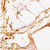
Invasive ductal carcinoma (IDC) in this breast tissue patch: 0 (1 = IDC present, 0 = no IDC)